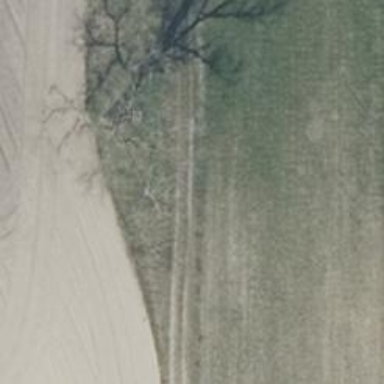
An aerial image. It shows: Deciduous broadleaved tree.